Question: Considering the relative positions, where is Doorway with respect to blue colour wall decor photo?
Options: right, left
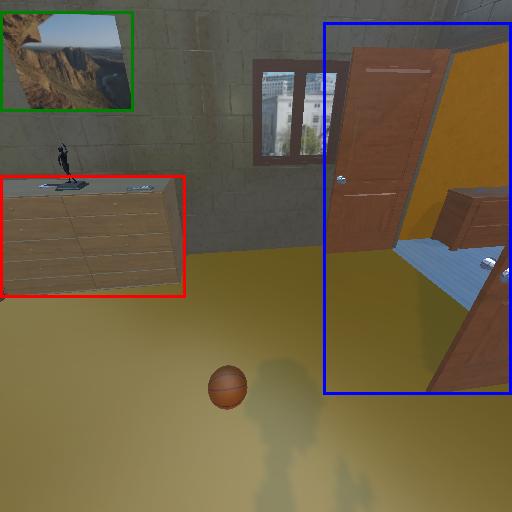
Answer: right